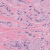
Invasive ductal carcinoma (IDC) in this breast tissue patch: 1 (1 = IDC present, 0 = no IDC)